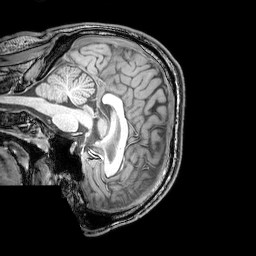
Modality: T1w
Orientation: sagittal
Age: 24
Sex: male
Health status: healthy
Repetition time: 0.081 s
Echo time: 0.037 s